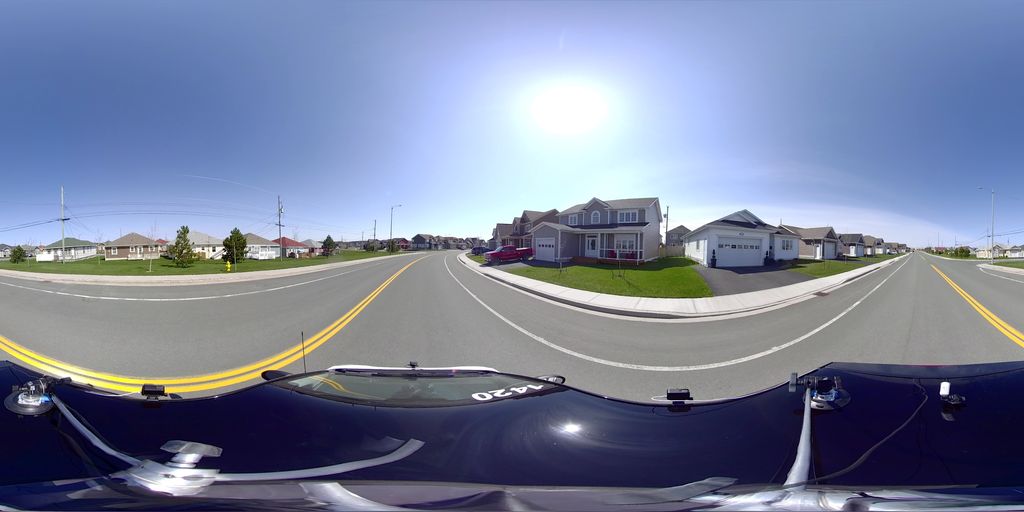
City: st_johns